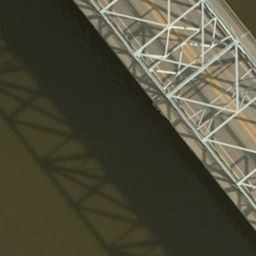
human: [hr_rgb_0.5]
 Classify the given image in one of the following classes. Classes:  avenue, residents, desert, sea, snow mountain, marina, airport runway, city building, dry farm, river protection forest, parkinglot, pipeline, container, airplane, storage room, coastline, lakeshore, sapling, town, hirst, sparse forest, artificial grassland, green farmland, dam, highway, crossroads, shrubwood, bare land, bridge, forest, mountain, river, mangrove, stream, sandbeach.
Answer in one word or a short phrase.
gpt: bridge